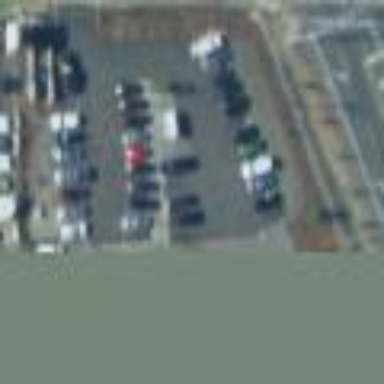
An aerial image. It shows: Description of food court as food truck plaza.